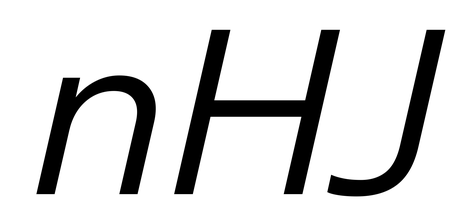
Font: InstrumentSans-Italic_Italic